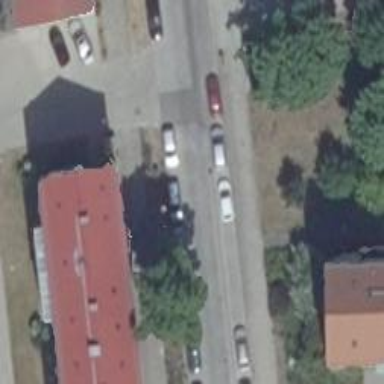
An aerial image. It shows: Residential road with sidewalks on both sides. Parking is parallel on both sides of the road.